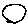
Label: circle